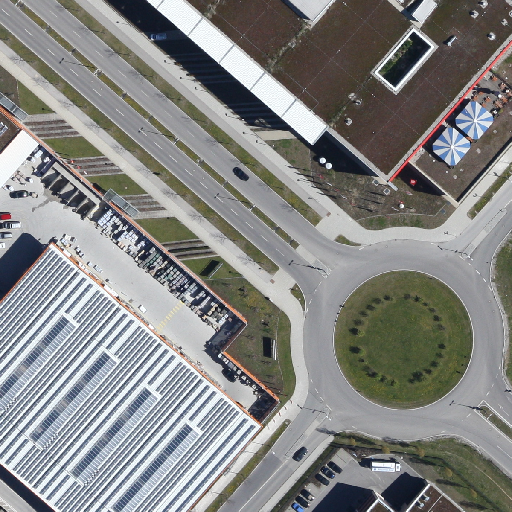
Referring expression: bikeway